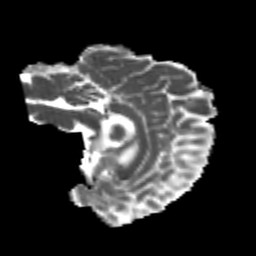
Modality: MD
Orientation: sagittal
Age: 20
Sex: female
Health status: healthy
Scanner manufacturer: philips
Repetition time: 7.386 s
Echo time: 0.08599 s